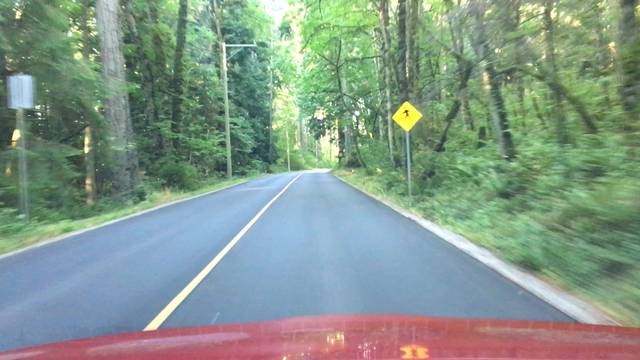
Region: Canada
Coordinates: 48.493, -123.336